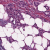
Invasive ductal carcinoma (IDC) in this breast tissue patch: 1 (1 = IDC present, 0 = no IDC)